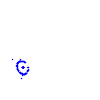
Particle: kaon